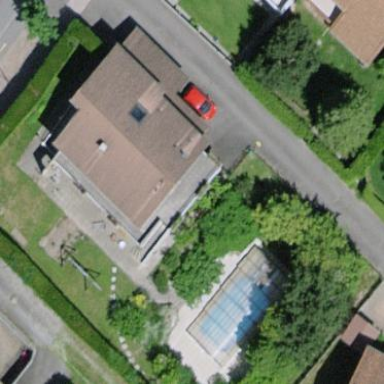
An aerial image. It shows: Detached building with gabled roof.